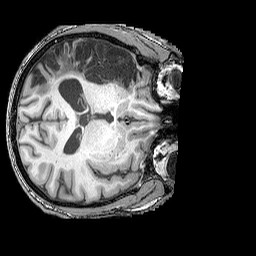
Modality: T1w
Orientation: axial
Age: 56
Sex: male
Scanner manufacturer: siemens
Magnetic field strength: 3 T
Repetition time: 2.25 s
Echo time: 0.00411 s